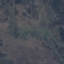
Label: HerbaceousVegetation